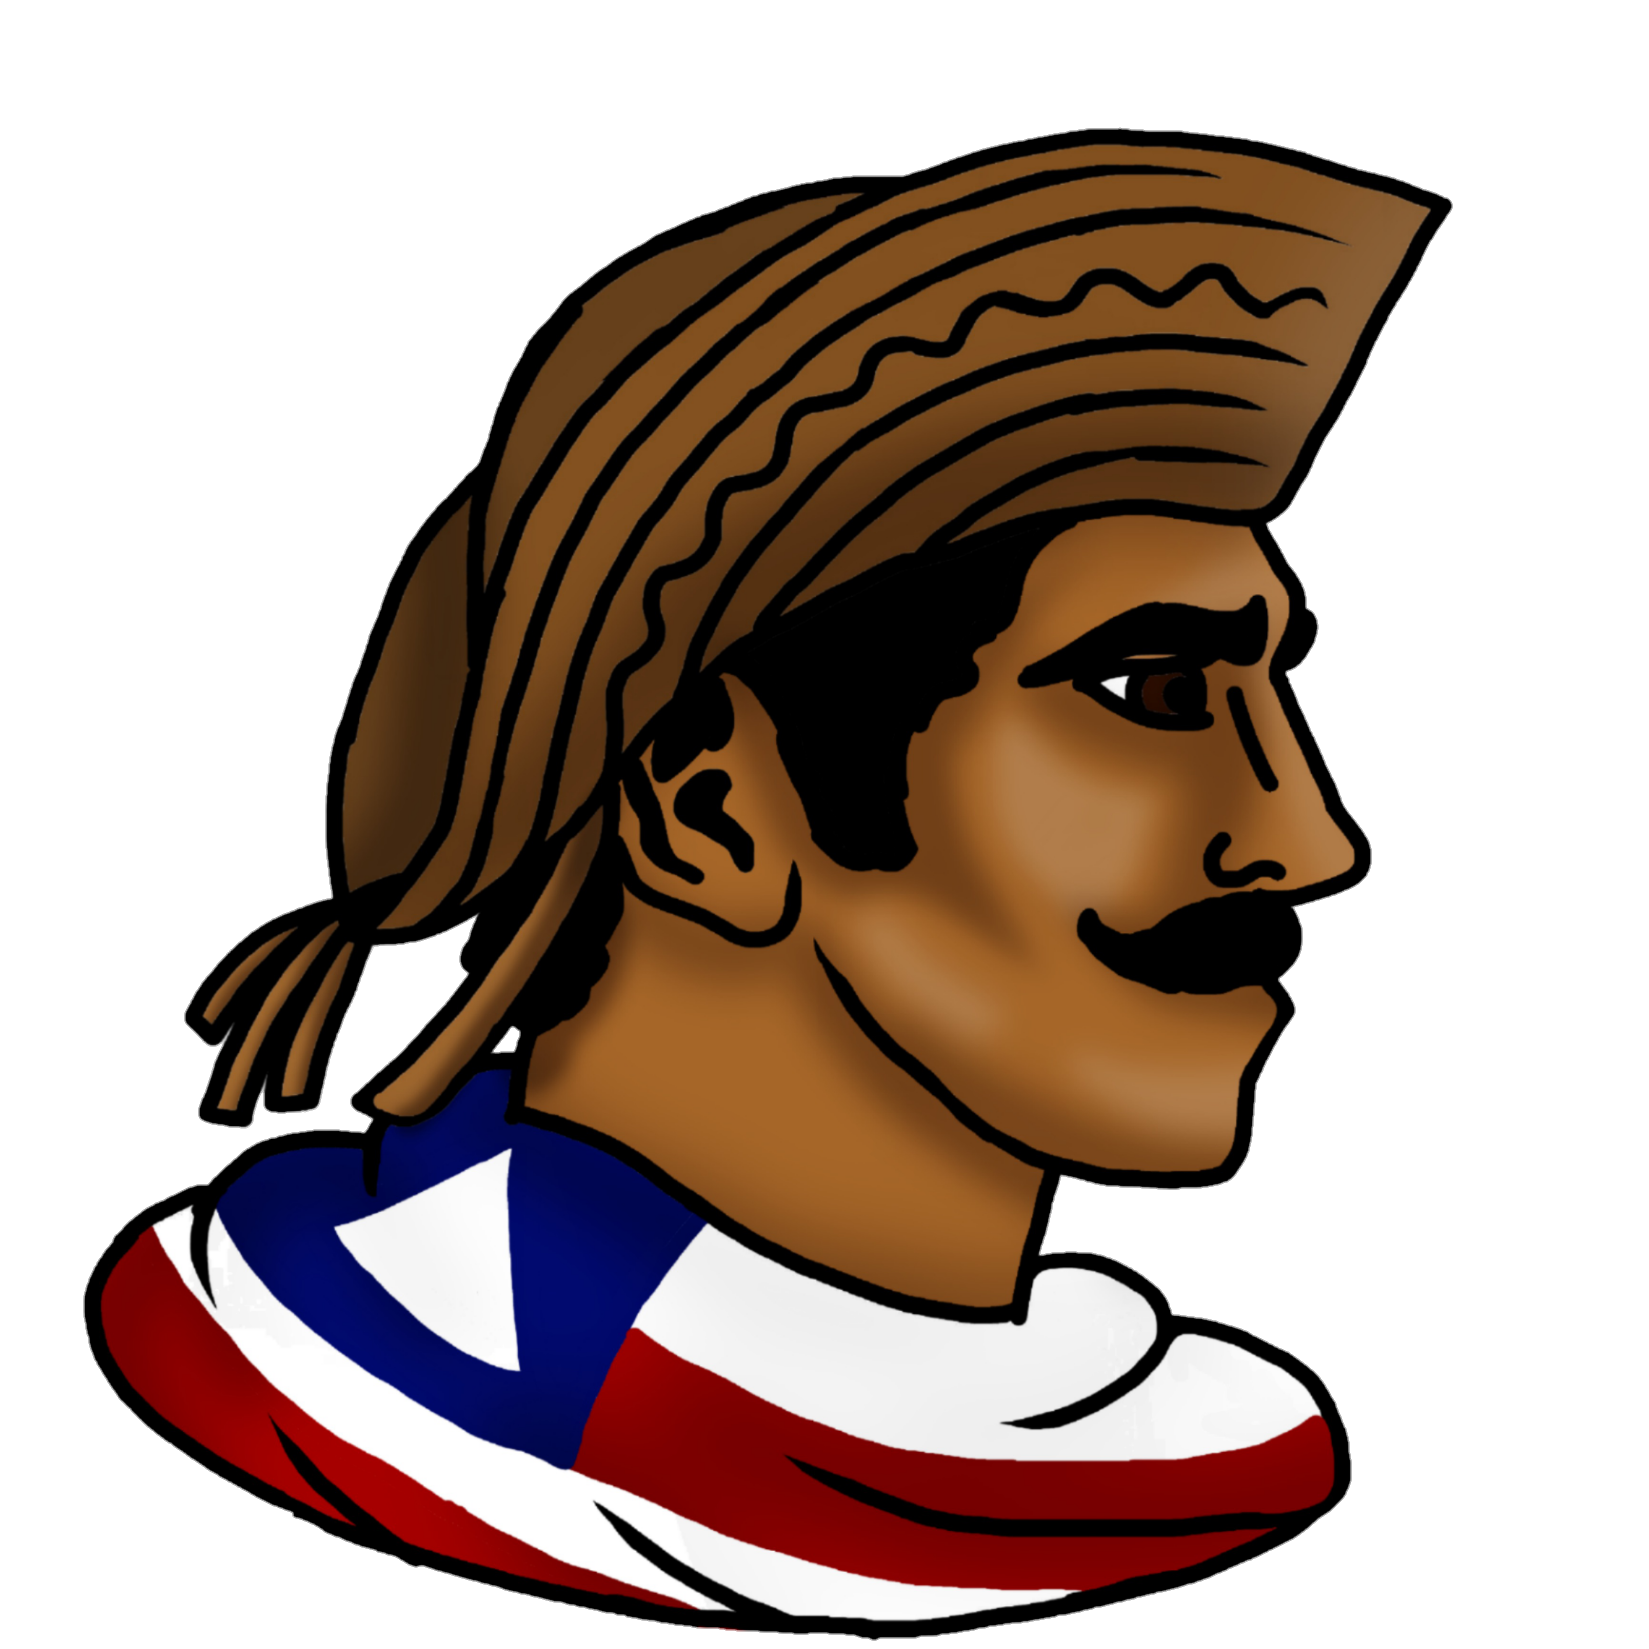
Label: 4_Yes_Chad